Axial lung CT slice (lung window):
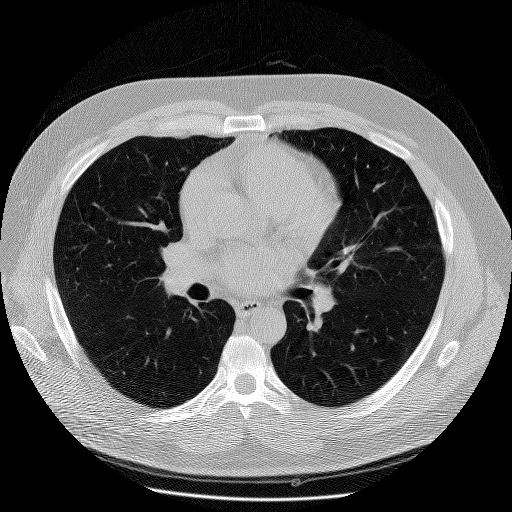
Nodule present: no